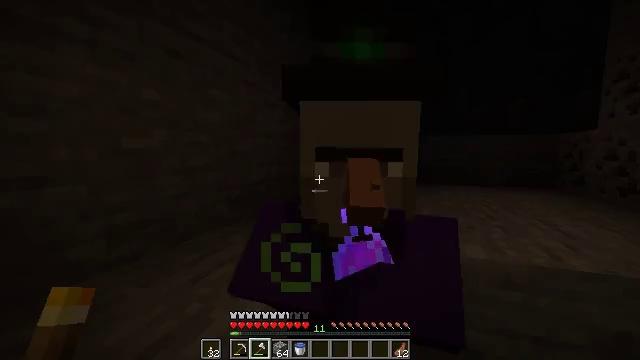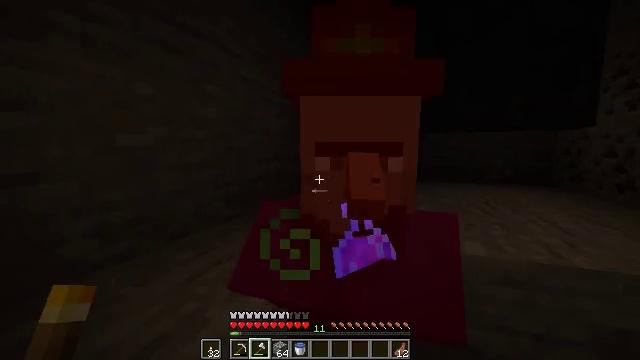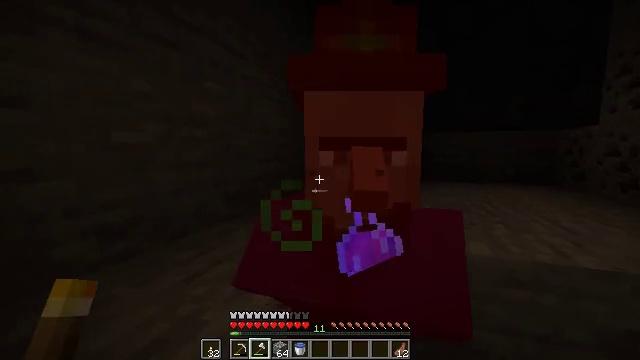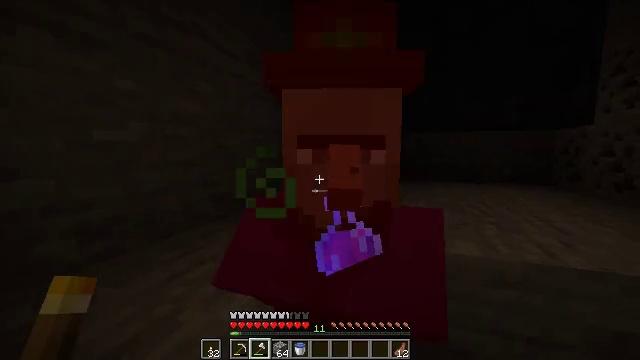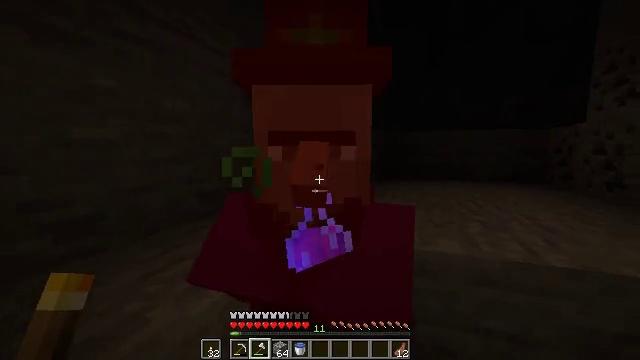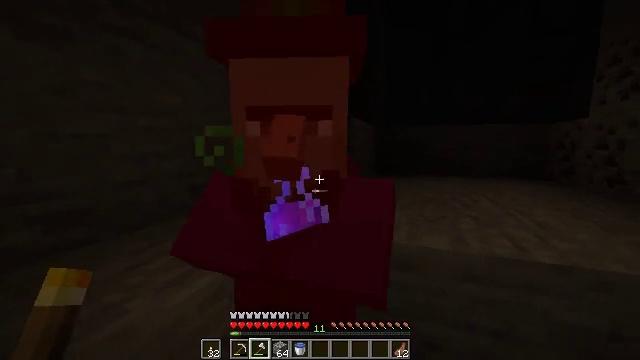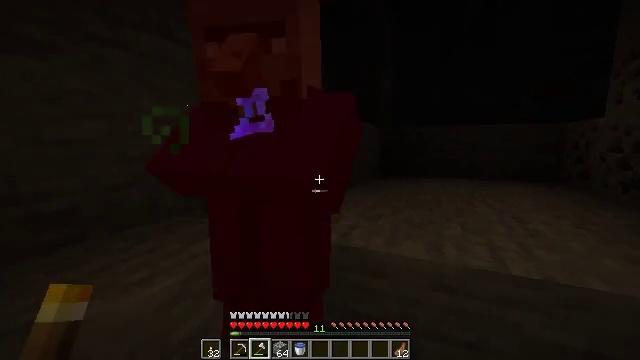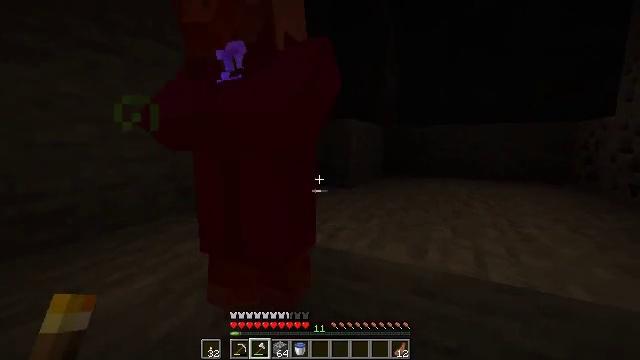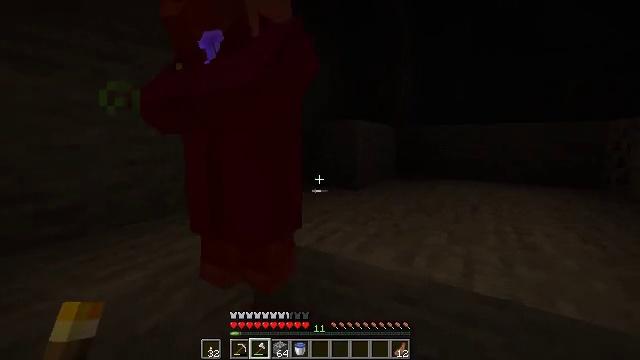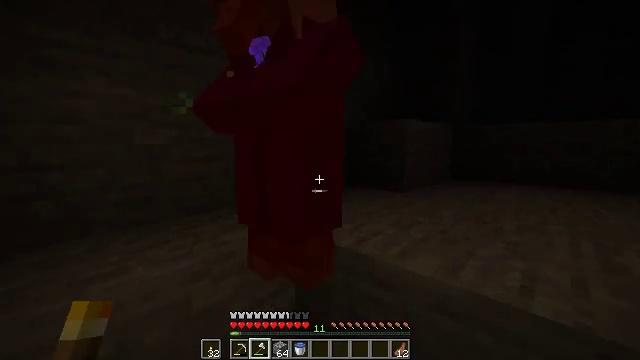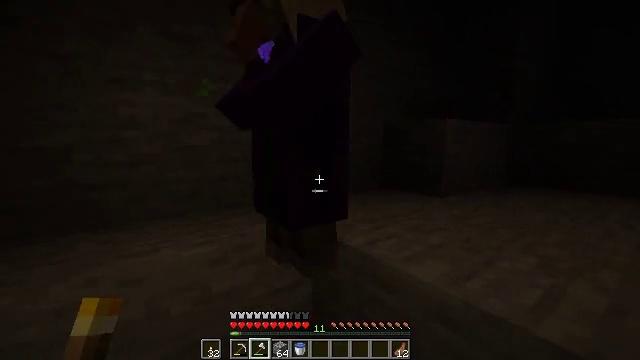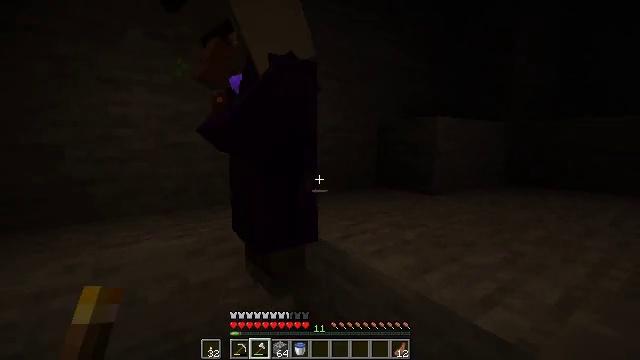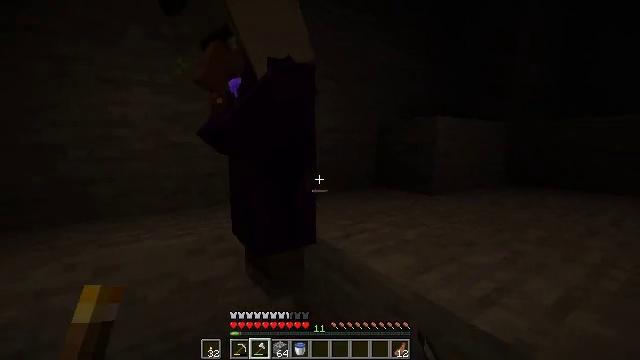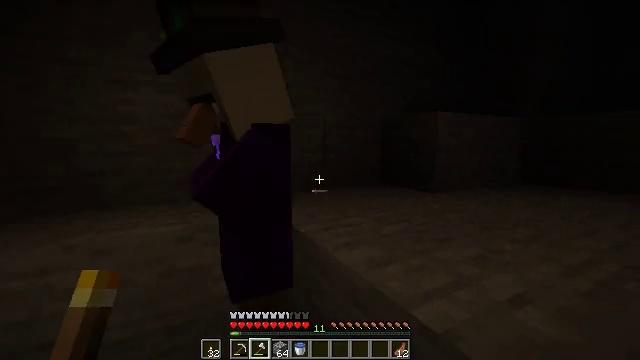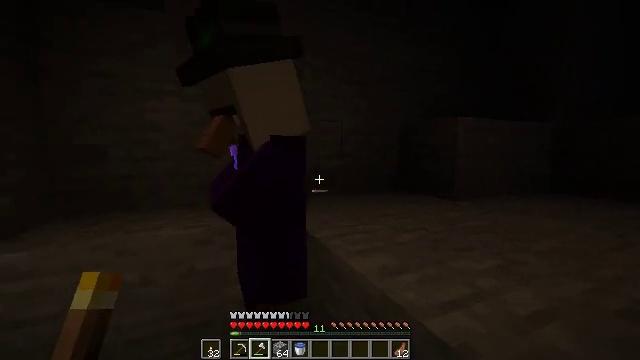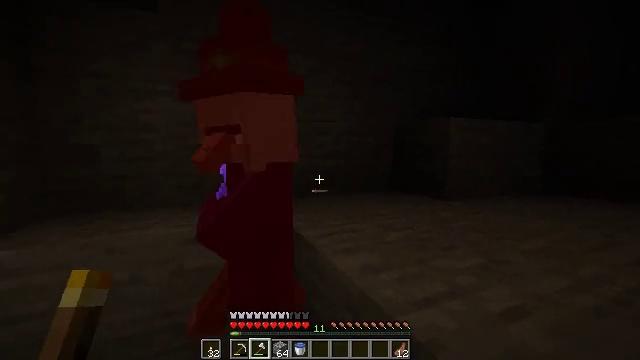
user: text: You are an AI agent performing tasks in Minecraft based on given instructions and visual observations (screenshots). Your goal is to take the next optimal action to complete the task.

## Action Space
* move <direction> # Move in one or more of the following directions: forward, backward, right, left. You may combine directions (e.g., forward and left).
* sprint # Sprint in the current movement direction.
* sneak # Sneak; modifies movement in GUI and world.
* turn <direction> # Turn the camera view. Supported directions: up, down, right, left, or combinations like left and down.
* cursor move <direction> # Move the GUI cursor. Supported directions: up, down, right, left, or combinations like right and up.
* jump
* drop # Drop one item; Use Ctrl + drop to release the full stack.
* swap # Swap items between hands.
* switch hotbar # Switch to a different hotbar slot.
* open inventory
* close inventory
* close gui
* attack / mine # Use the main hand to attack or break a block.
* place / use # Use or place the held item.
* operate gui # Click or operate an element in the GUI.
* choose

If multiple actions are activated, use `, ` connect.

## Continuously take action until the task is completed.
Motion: motion action
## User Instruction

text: Kill mobs.
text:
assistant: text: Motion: no_op
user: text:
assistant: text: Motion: no_op
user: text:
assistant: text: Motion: move right
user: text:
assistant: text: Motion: move right
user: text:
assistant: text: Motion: move right, turn left
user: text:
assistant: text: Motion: move right, turn left
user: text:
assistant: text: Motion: move right, turn left
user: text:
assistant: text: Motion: move right, turn left
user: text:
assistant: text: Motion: move right, turn left
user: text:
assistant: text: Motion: move right, turn left
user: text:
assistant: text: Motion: move right, turn left, attack / mine
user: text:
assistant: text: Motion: move right, attack / mine
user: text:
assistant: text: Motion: turn left, attack / mine
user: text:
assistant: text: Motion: turn left and up
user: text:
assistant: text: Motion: no_op
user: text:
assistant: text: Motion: no_op